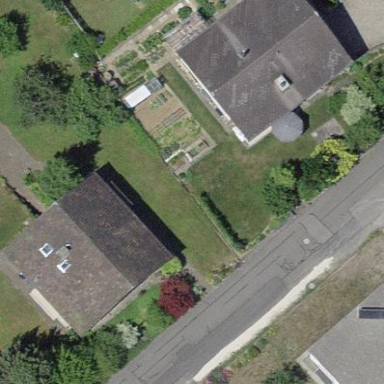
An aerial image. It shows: Residential building.